Platform: macOS
Application: Chrome
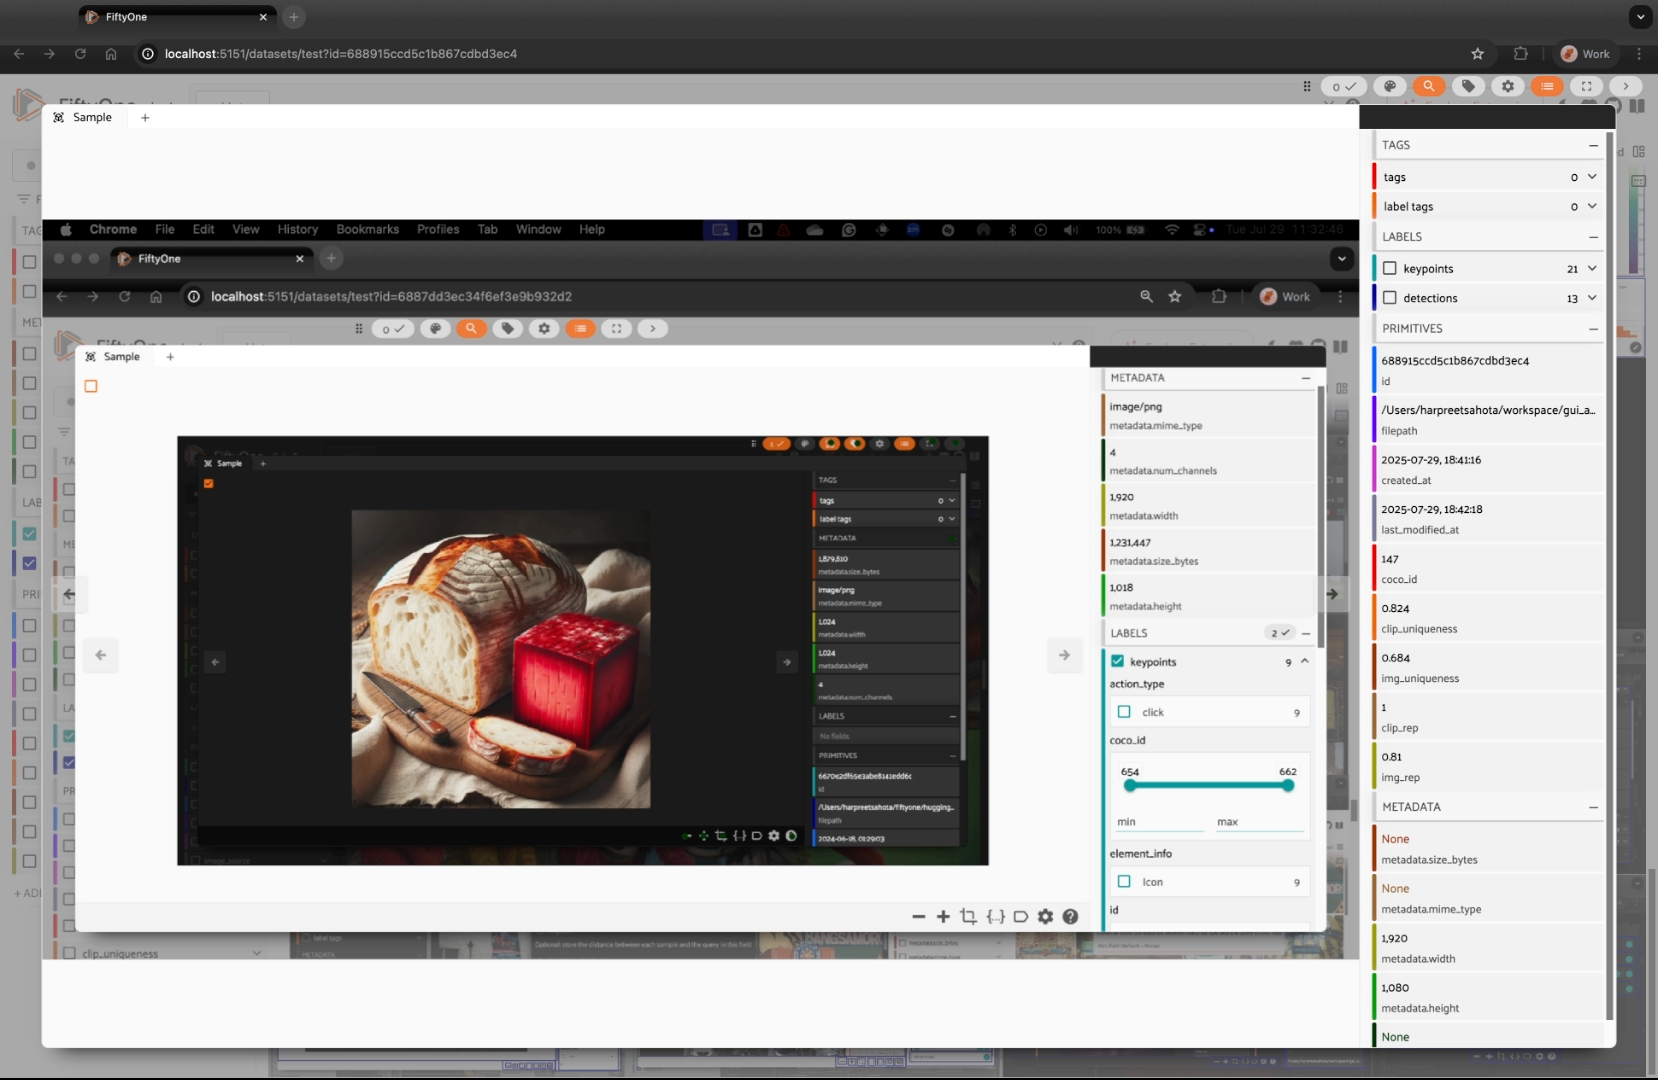
task_description: Locate the actions row in this sample modal
action_type: hover
element_info: Menu Item

task_description: Locate the tags group in the sidebar of the sample modal
action_type: hover
element_info: Menu Item

task_description: Locate the labels group in the sidebar of the sample modal
action_type: hover
element_info: Menu Item

task_description: Locate the primitives group in the sidebar of the sample modal
action_type: hover
element_info: Menu Item

task_description: Locate the metadata group in the sidebar of the sample modal
action_type: hover
element_info: Menu Item

task_description: Locate the sidebar in the sample modal
action_type: hover
element_info: Menu Item

task_description: Locate the sample panel in this modal
action_type: hover
element_info: Menu Item